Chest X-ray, AP view. Patient: 52 years old, sex M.
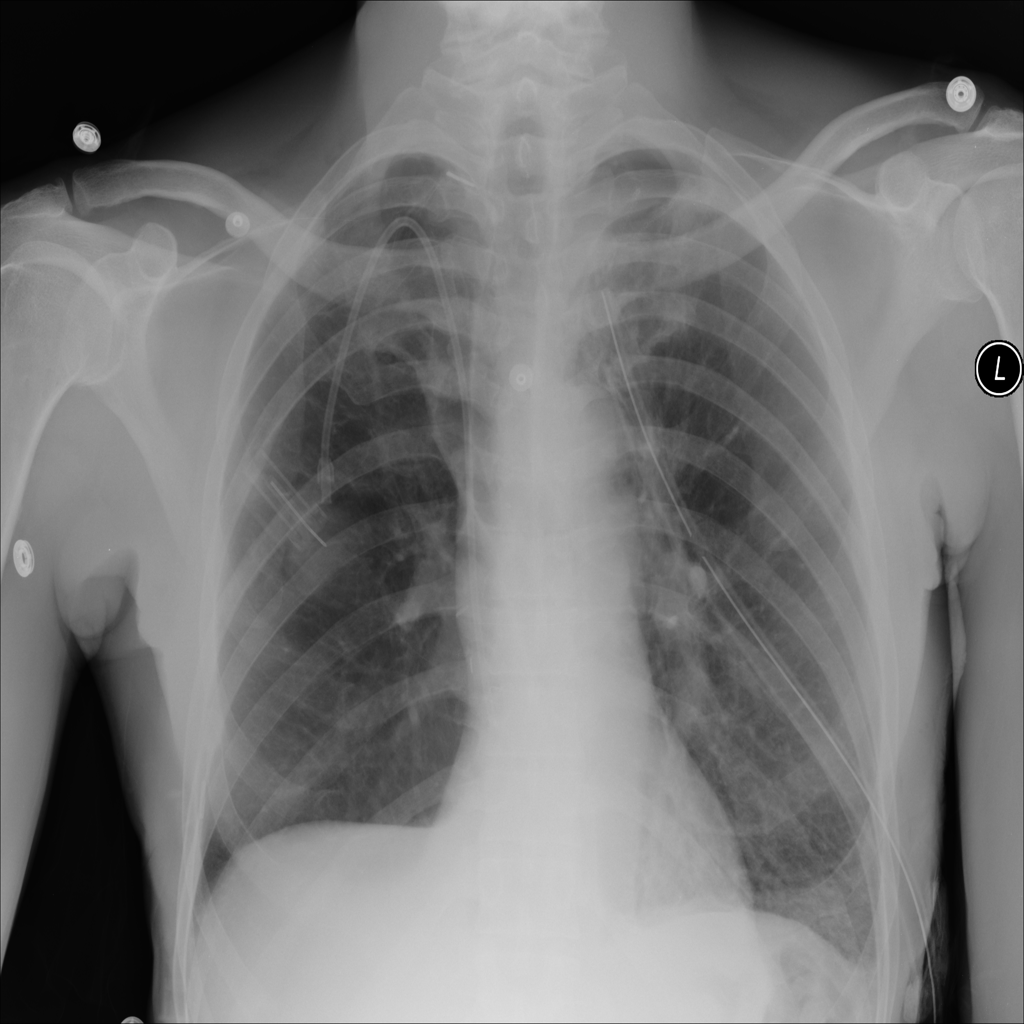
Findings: Infiltration, Pneumothorax